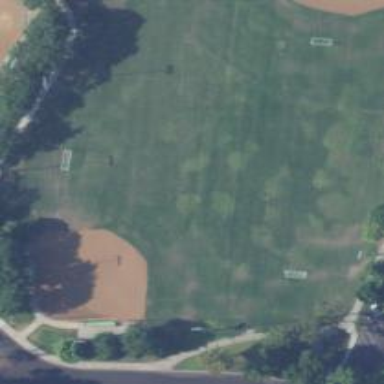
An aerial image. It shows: Baseball pitch for leisure and sports activities.